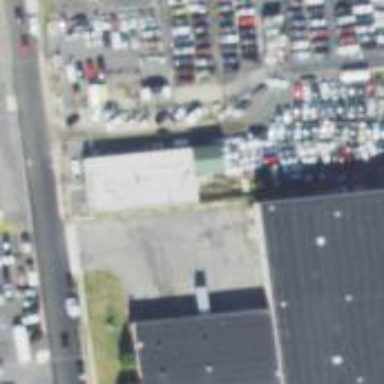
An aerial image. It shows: Scrap yard located in industrial area.